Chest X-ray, AP view. Patient: 43 years old, sex M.
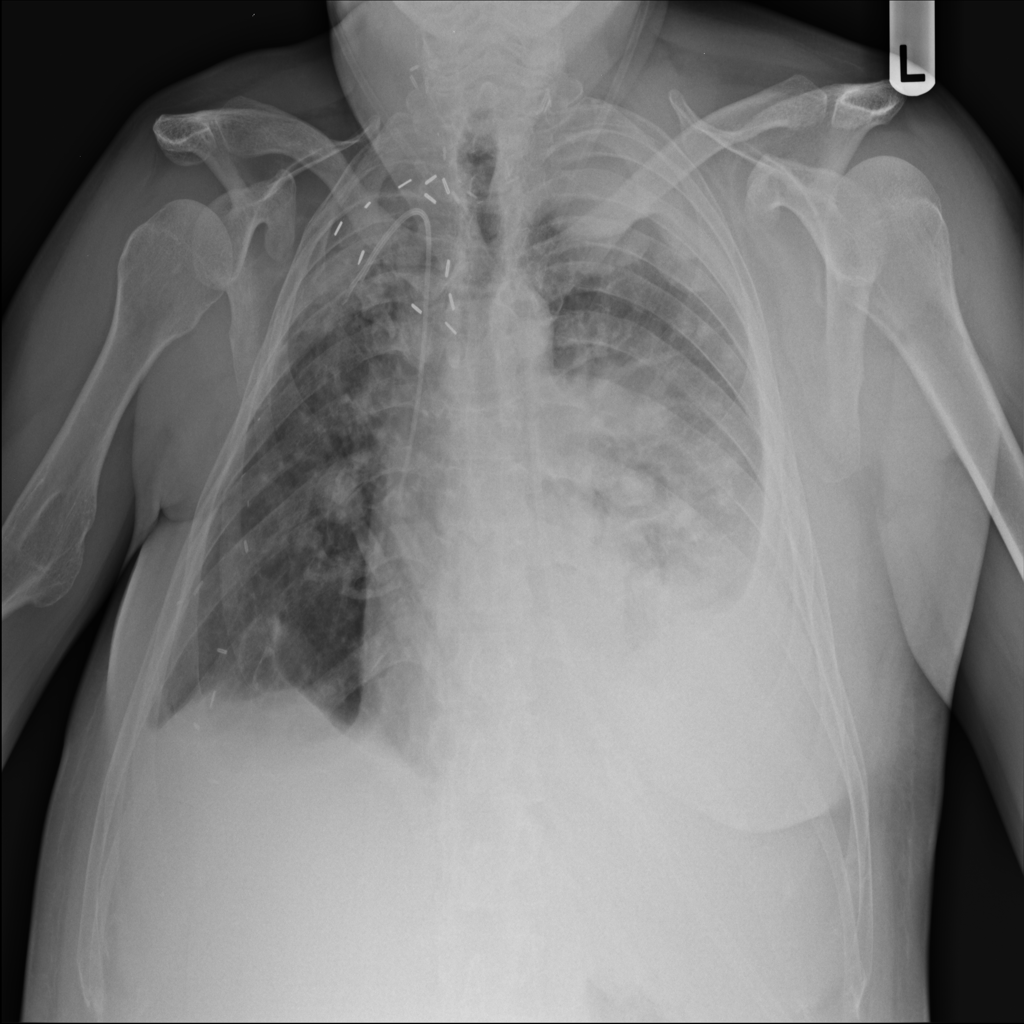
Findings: Effusion, Infiltration, Mass, Nodule, Pleural_Thickening